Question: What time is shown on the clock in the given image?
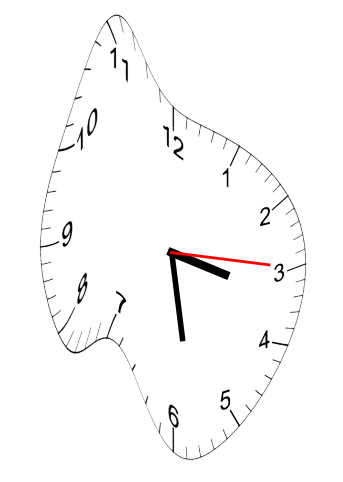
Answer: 03:28:15